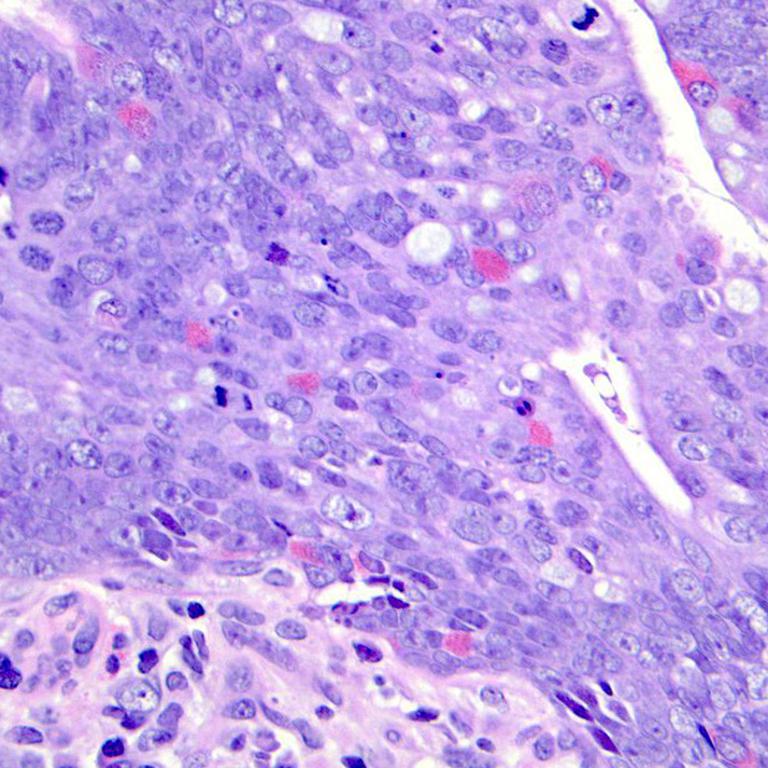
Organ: colon
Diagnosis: adenocarcinomas